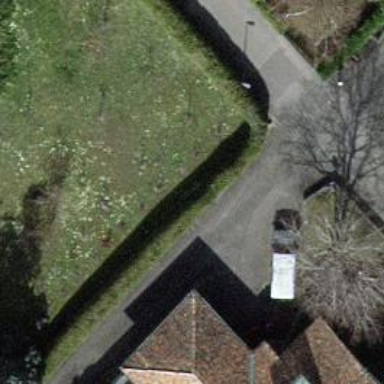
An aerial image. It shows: Hedge acting as barrier.